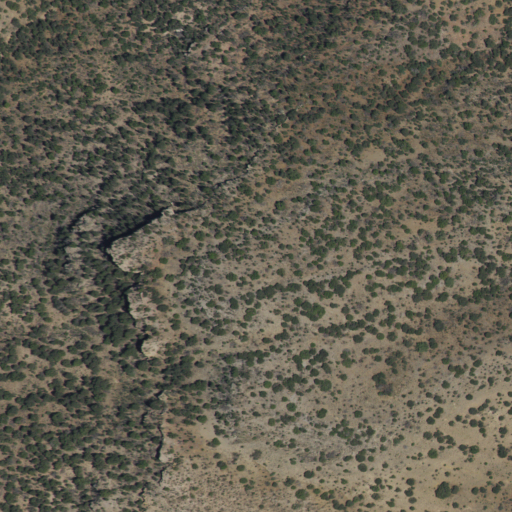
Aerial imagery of mountain in New Mexico named P A Mountain containing evergreen forest and shrub